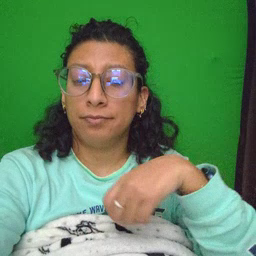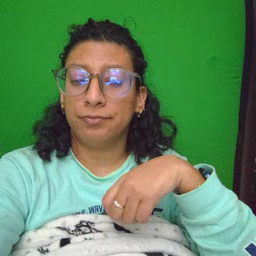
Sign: moon